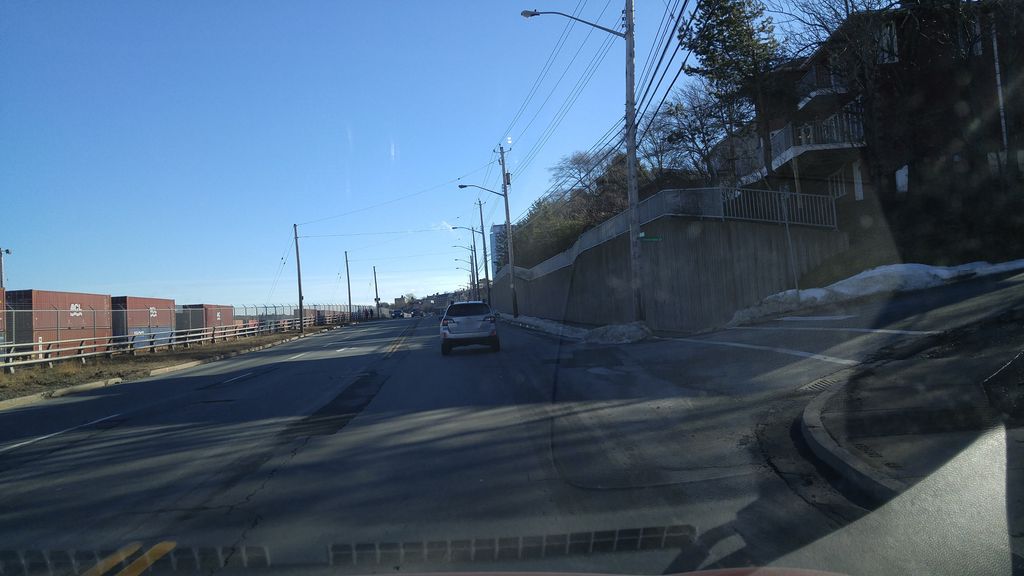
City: halifax